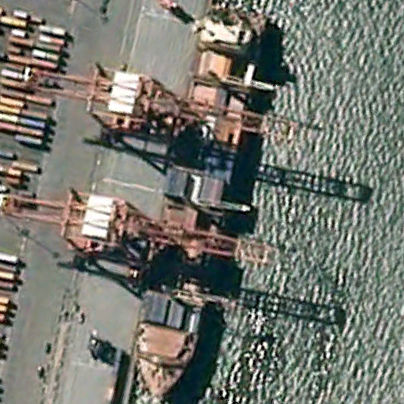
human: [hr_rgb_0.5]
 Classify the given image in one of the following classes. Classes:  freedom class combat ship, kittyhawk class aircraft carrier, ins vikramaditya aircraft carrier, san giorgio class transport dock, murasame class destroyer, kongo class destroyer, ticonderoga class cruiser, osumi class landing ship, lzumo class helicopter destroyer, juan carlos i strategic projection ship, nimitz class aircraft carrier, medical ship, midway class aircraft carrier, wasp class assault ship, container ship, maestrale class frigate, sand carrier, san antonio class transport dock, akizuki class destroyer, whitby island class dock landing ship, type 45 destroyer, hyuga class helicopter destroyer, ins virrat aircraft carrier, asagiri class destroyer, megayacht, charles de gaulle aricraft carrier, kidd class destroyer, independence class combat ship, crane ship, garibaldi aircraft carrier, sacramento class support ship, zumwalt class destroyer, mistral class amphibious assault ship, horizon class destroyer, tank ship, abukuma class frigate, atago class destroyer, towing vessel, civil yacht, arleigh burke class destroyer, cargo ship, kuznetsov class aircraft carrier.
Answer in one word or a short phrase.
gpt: Container ship